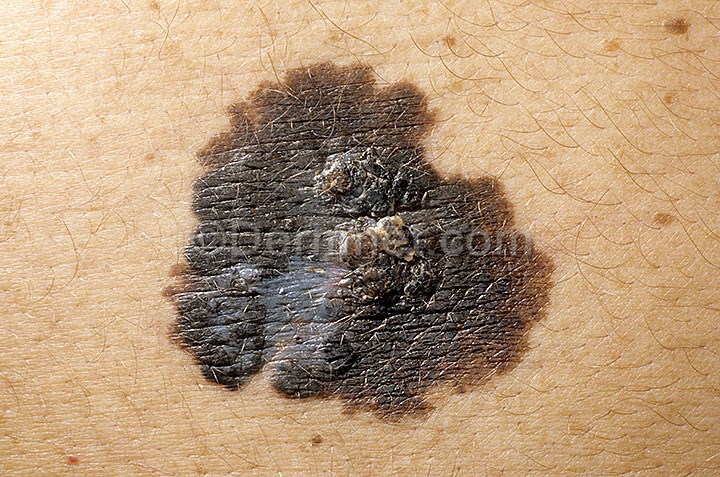
Disease: Melanoma Skin Cancer Nevi and Moles